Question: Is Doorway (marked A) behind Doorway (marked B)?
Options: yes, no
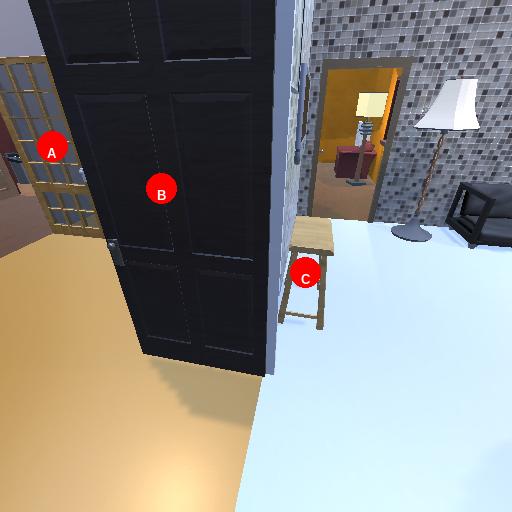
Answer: yes